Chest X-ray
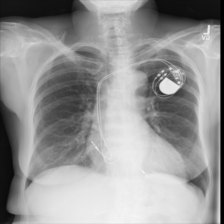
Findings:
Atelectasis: negative
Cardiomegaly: negative
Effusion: negative
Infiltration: negative
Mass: negative
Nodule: negative
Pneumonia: negative
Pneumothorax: negative
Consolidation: negative
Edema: negative
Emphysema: negative
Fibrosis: negative
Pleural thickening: negative
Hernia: negative